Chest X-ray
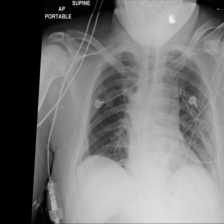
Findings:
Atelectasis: negative
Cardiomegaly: negative
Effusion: negative
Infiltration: negative
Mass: negative
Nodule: negative
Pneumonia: negative
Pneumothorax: negative
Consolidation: negative
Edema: negative
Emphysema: negative
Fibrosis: negative
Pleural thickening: positive
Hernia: negative